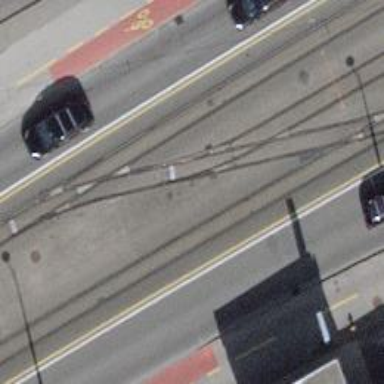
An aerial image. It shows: Tram railway with electrified contact lines.